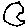
Label: moon